Aerial crown-view tile of a tropical tree (Barro Colorado Island, Panama), acquired 20250512:
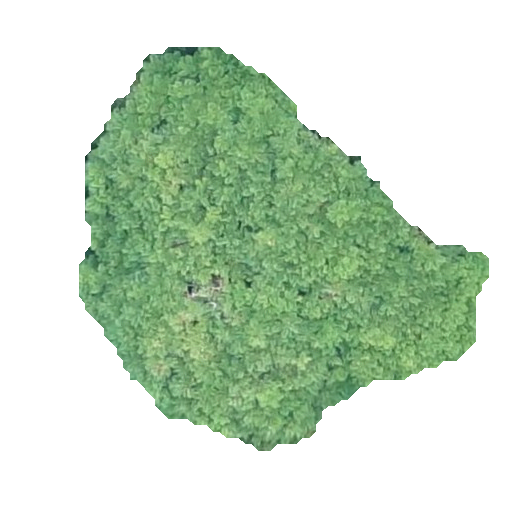
Species: Jacaranda copaia
GBIF accepted scientific name: Jacaranda copaia
Crown area: 152.017 m²